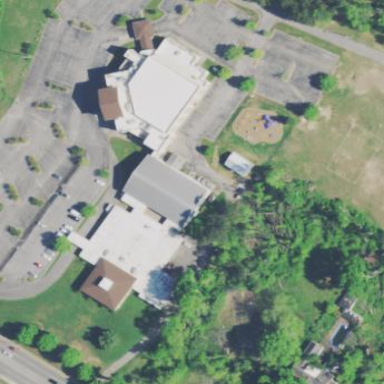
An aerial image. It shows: Building serving as place of worship.